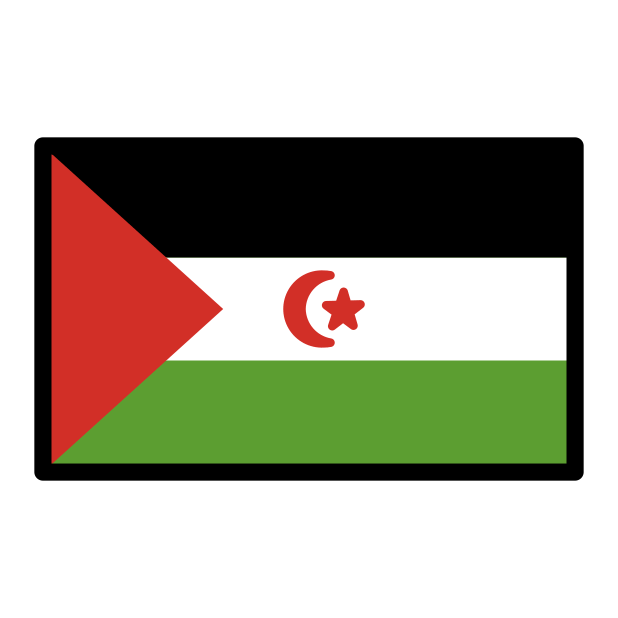
flag: Western Sahara